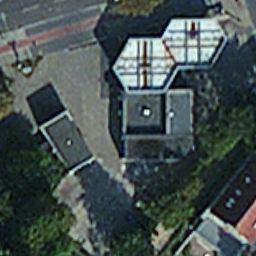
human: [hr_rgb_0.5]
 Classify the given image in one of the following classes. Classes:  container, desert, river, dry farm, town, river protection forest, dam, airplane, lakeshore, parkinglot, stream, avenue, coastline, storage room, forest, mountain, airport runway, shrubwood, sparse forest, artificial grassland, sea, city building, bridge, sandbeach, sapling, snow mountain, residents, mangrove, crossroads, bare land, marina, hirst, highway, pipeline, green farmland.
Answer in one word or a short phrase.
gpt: residents